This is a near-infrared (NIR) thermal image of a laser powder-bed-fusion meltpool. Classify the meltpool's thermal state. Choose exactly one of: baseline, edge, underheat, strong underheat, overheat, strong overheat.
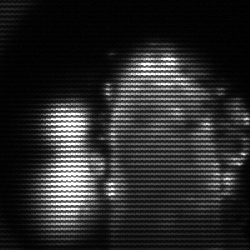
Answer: strong underheat